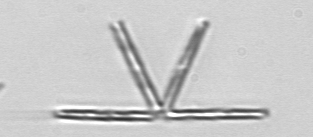
Label: Thalassionema